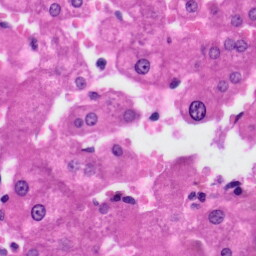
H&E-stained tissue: Liver